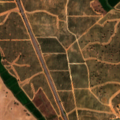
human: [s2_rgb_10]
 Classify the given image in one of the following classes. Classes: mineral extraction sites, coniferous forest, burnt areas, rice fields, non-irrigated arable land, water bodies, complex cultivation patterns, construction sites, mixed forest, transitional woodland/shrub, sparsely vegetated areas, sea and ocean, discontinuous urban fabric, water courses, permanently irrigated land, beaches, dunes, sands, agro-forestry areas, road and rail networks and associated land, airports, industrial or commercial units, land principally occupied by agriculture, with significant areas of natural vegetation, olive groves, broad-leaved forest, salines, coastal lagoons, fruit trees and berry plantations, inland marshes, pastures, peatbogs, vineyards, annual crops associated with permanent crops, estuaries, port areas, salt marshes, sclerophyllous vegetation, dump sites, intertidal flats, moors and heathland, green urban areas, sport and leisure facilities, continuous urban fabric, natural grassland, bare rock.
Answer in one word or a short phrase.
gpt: non-irrigated arable land, rice fields, olive groves